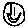
Label: smiley face